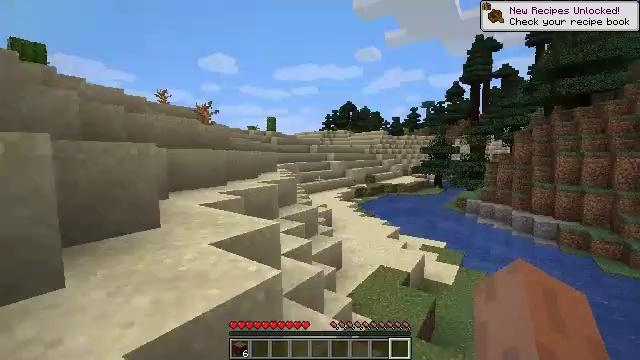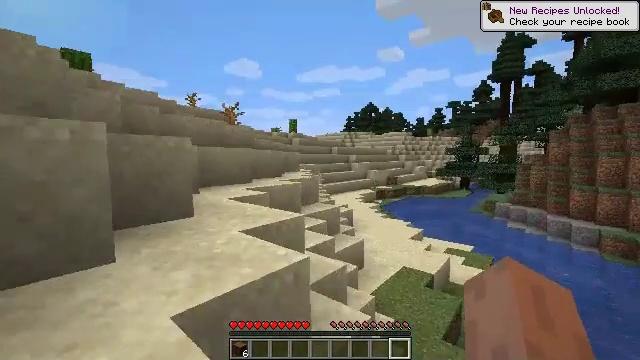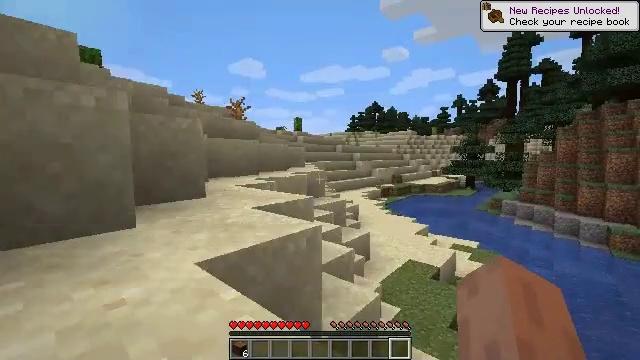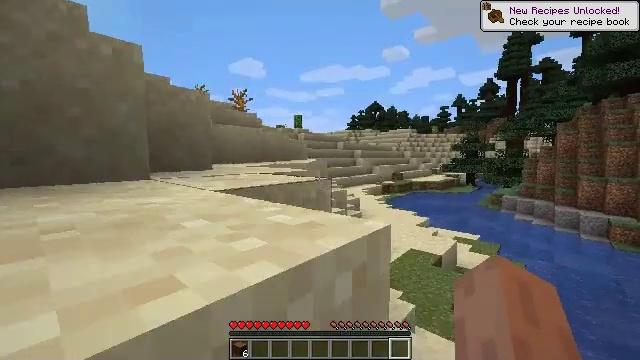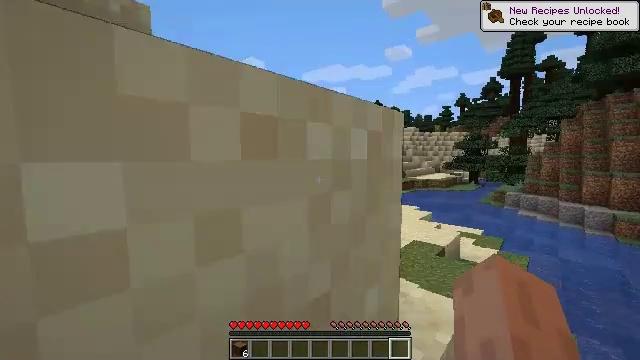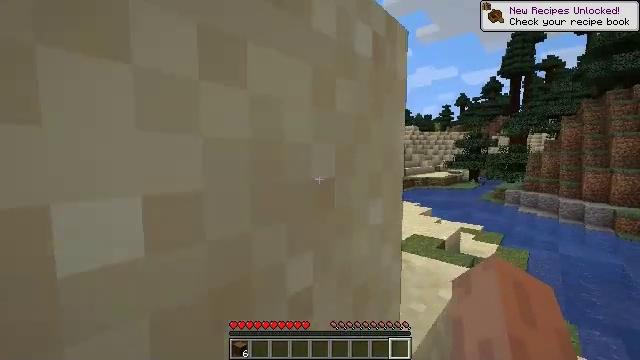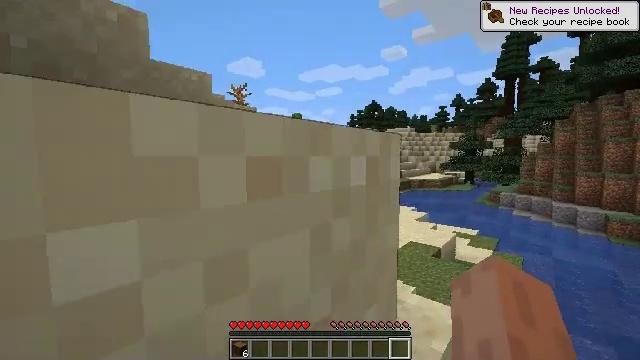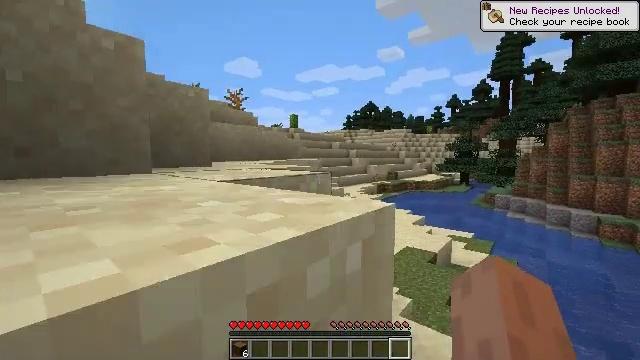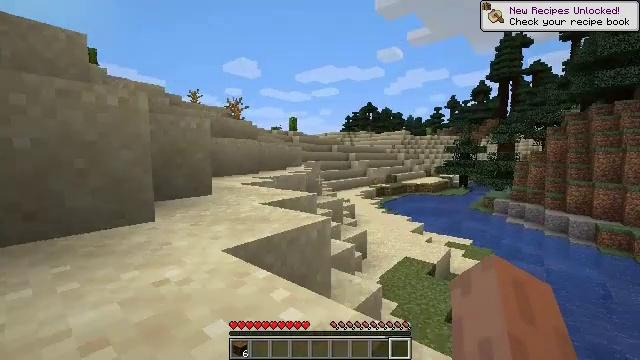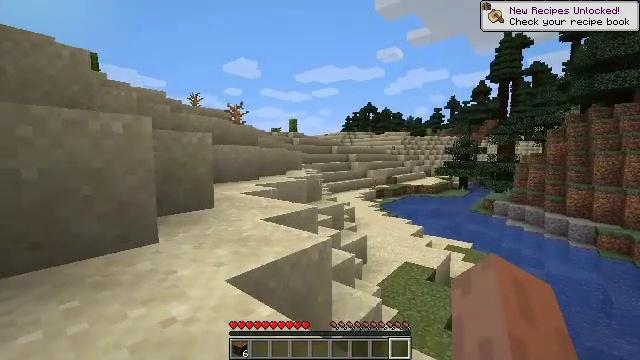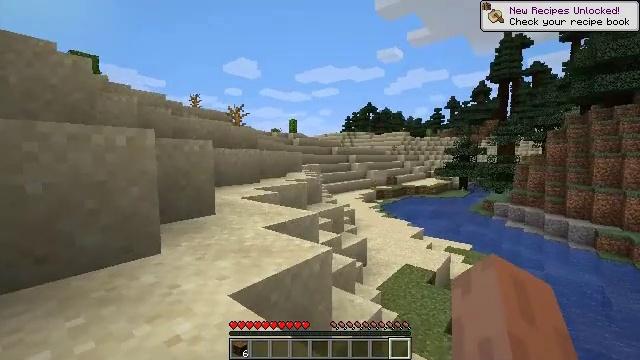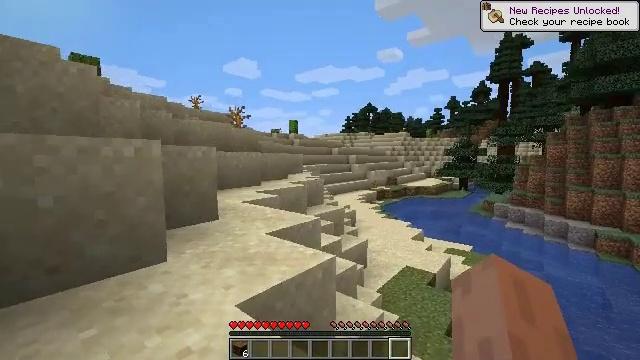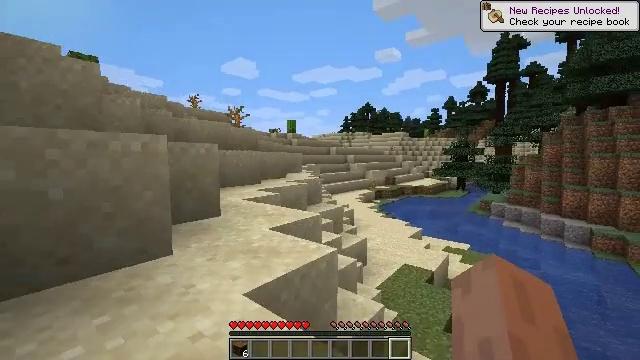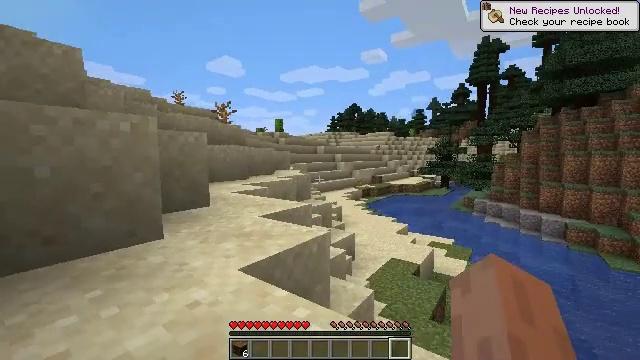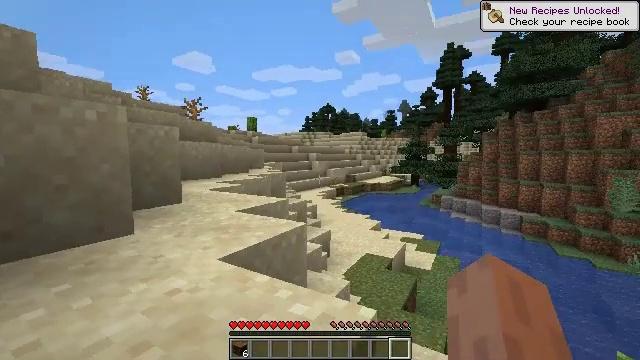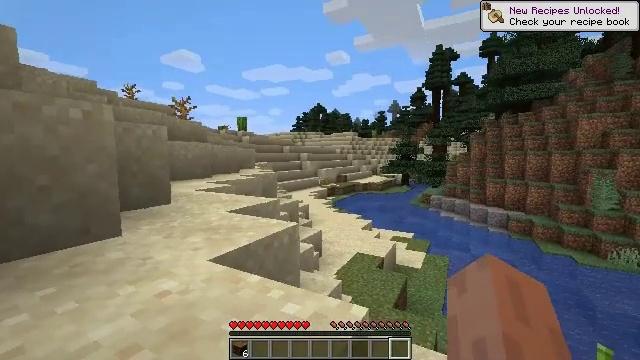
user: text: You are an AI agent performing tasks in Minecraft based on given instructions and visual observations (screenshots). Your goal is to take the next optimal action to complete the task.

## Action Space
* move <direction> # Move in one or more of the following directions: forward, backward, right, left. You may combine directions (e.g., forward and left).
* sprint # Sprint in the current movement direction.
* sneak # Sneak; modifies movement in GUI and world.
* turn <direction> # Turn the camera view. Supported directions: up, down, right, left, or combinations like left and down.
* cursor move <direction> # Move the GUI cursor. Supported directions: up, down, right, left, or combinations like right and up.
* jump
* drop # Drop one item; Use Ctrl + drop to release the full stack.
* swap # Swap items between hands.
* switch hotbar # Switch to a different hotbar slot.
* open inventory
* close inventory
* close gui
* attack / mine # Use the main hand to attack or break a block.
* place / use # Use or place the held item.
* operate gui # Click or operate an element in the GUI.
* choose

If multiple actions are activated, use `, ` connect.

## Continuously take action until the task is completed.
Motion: motion action
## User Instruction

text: Break the cactus block.
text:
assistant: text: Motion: move left, turn left, jump
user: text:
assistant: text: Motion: move left, jump
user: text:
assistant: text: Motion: move left, jump
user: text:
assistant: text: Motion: move left, jump
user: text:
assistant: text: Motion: move left, jump
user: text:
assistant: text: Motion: move left, jump
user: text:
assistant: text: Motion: move left, jump
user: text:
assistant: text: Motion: move left, jump
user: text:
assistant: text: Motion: move left, jump
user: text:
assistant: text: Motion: move left, jump
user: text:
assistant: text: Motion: move left, jump
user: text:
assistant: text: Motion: move left, jump
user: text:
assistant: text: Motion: move left, turn right, jump
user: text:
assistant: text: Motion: move forward and move left, turn right, jump
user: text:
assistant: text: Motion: move forward and move left, turn right
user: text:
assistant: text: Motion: move forward
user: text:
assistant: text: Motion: move forward
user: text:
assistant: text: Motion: move forward
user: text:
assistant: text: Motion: move forward
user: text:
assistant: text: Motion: move forward
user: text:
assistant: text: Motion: move forward, jump
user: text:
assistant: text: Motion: move forward, turn left, jump
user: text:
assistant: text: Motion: move forward, turn left, jump
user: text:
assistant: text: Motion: move forward and move left, turn left, jump
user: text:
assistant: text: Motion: move forward and move left, turn left
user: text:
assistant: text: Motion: move forward and move left, turn left
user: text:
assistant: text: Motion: move left, turn left
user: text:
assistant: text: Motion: move left, turn left
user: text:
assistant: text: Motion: move left
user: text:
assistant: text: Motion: move forward and move left